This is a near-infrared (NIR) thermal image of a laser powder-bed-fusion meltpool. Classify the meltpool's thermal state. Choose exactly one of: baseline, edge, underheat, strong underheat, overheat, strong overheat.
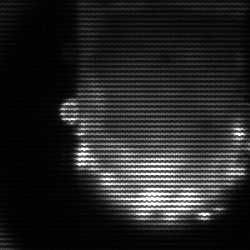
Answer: baseline